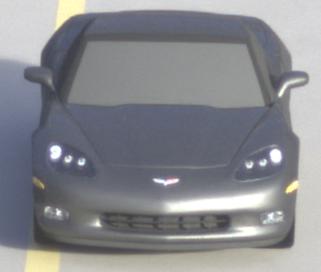
Make: Chevrolet
Model: Corvette Coupé
Detailed model: Corvette (C6) Coupé
Model produced from: 2005/02
Model produced until: 2008/03
Doors: 3
Color: gray
Road condition: dry road
Daytime: morning or afternoon
Contrast: medium contrast